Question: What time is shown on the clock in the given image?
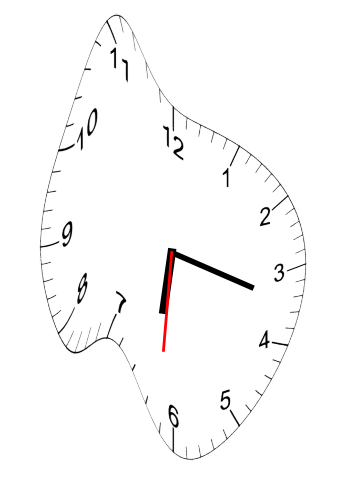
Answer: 06:17:31